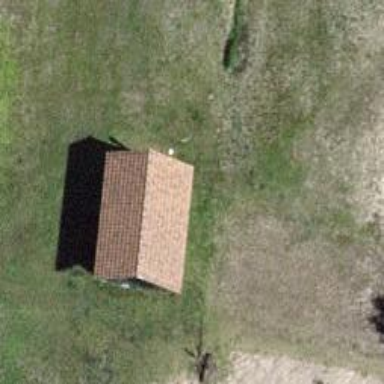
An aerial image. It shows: Shed building.